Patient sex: M
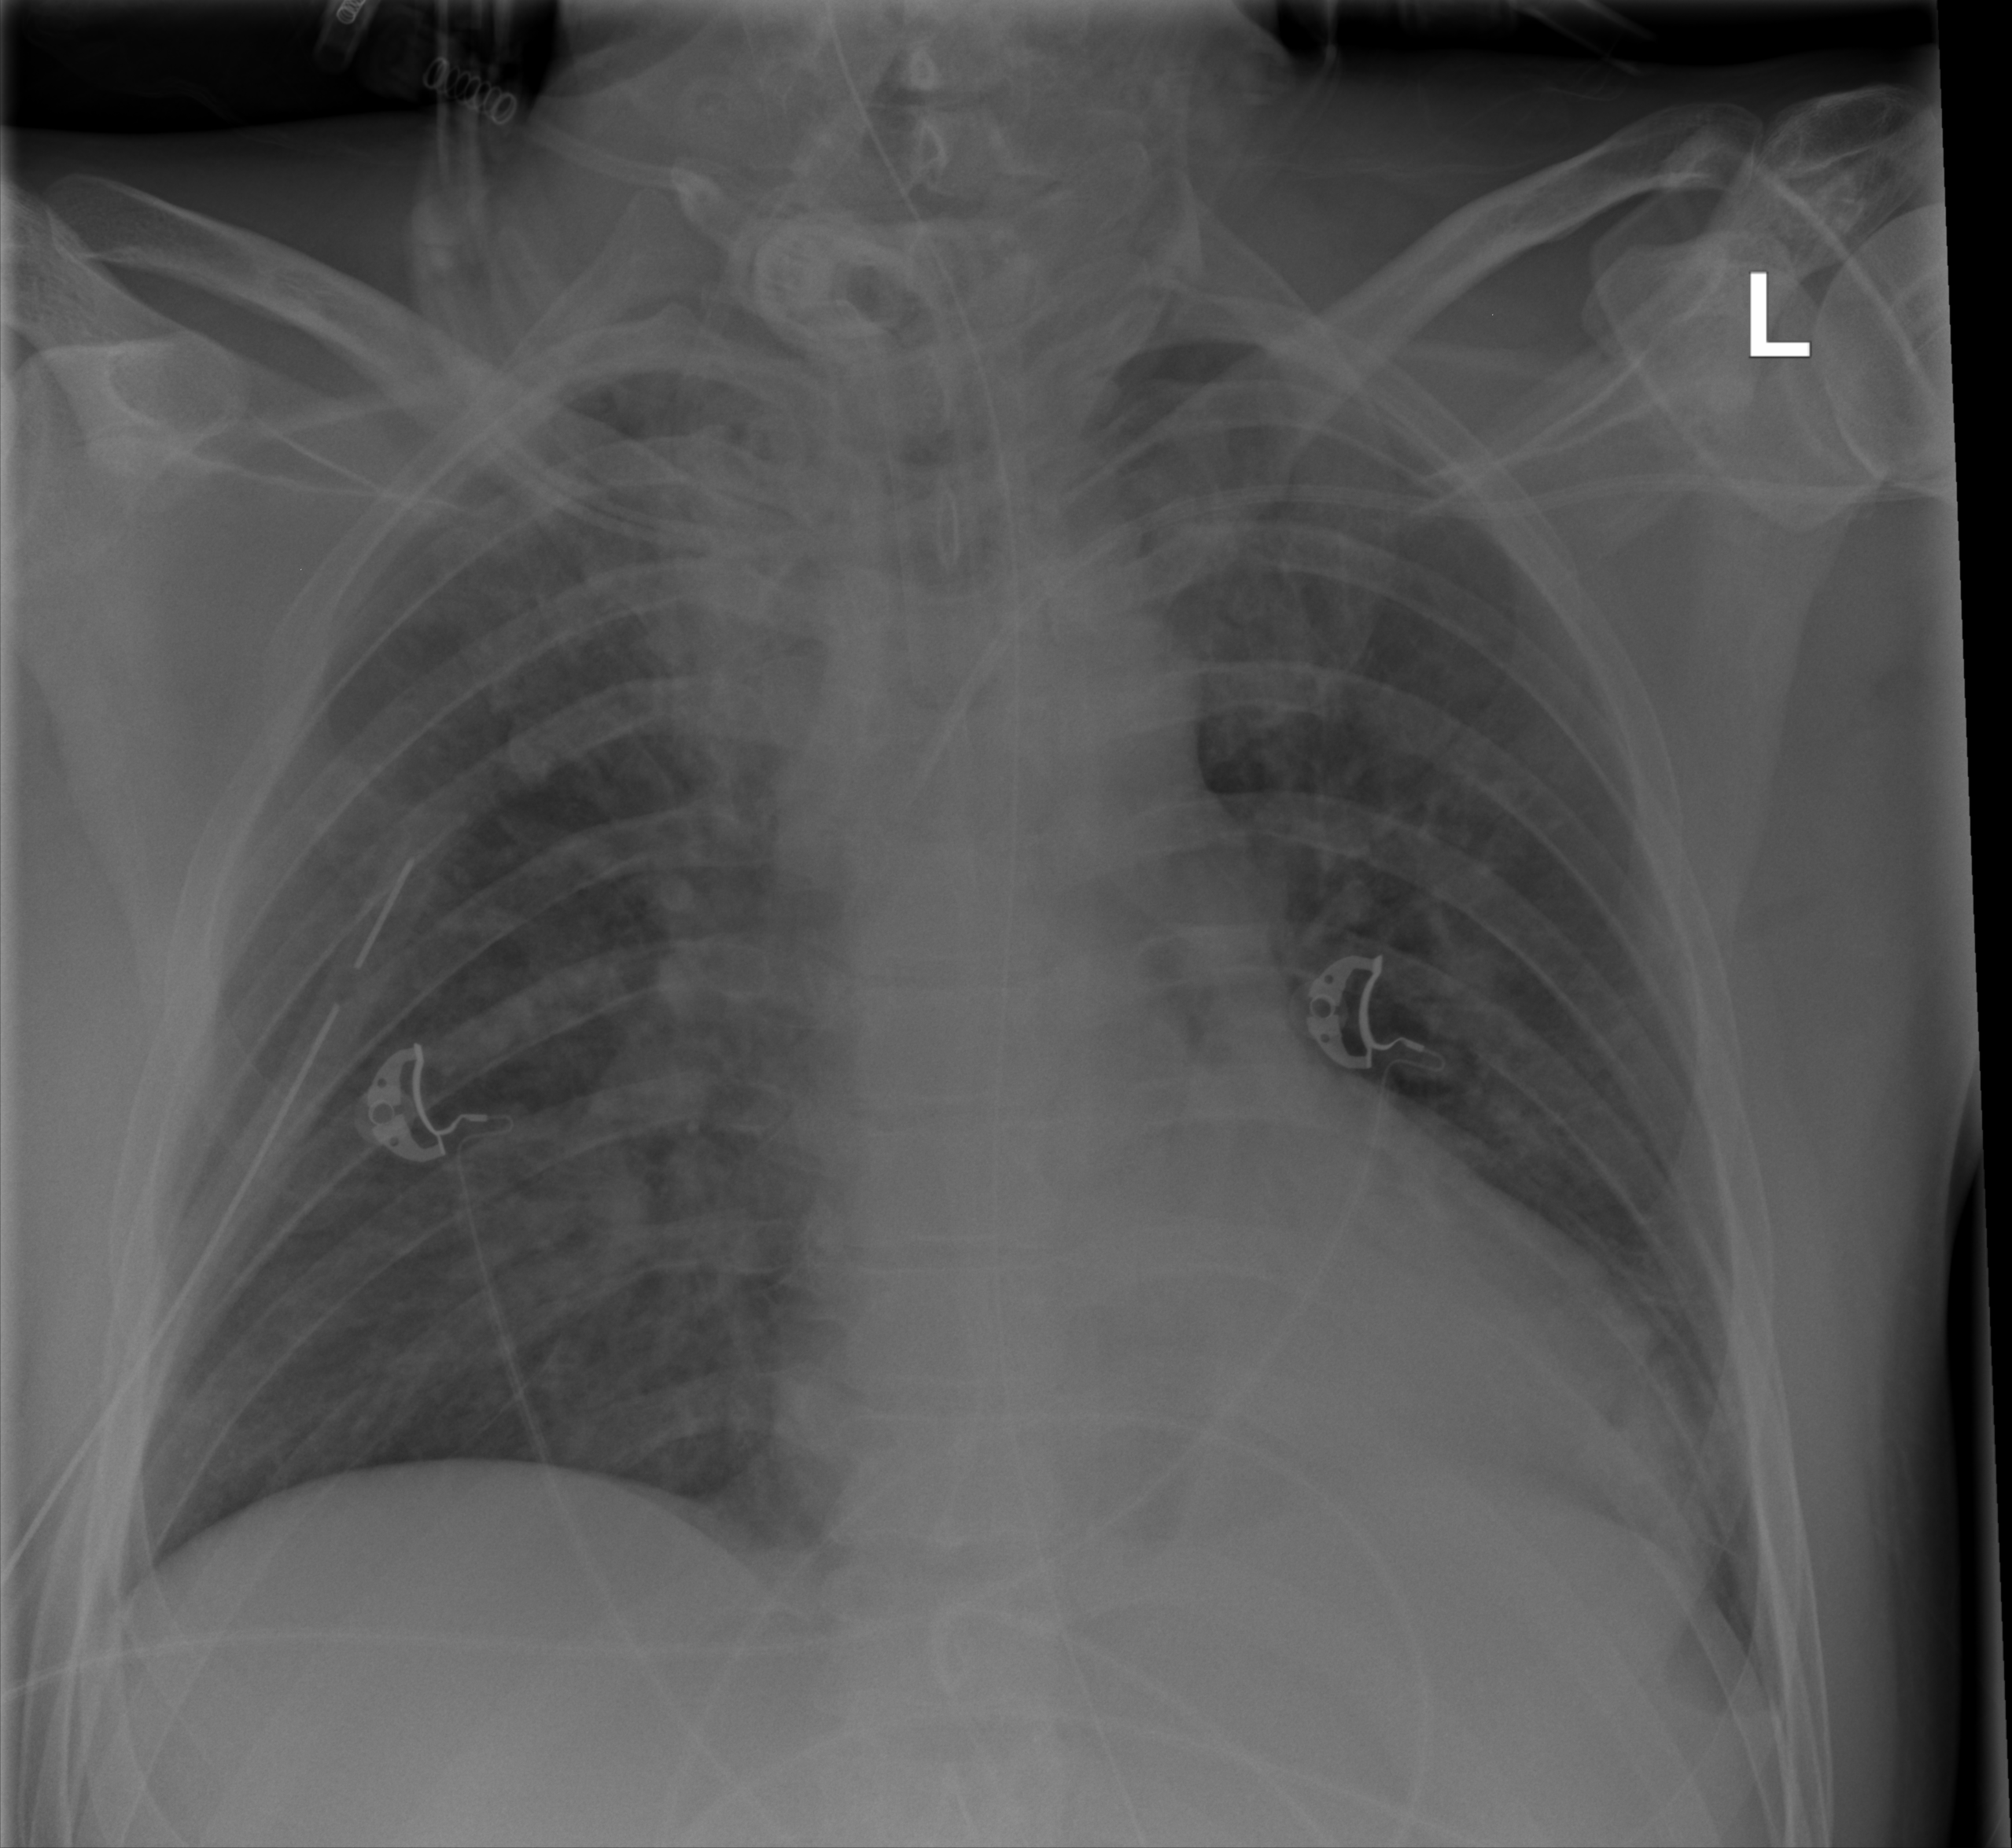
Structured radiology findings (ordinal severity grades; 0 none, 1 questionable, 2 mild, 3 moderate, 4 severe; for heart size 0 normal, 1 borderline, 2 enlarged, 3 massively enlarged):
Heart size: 0
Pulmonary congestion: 2
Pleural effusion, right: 0
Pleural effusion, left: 0
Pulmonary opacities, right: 3
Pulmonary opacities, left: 0
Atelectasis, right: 2
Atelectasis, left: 2